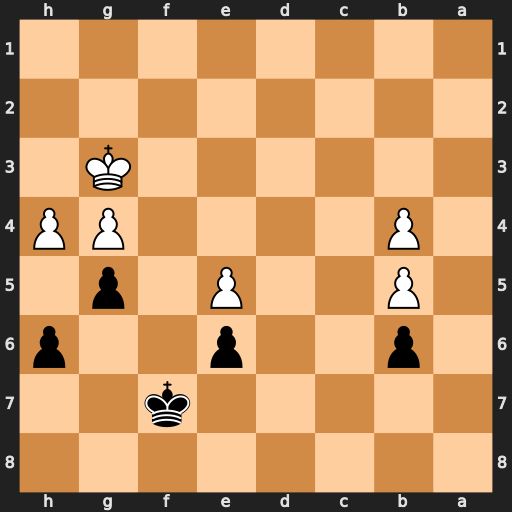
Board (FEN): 8/5k2/1p2p2p/1P2P1p1/1P4PP/6K1/8/8
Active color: b
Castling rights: -
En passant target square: -
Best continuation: gxh4+ Kxh4 Kg6 Kg3 Kg5